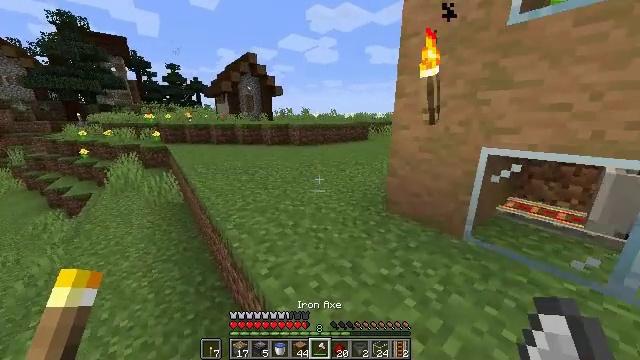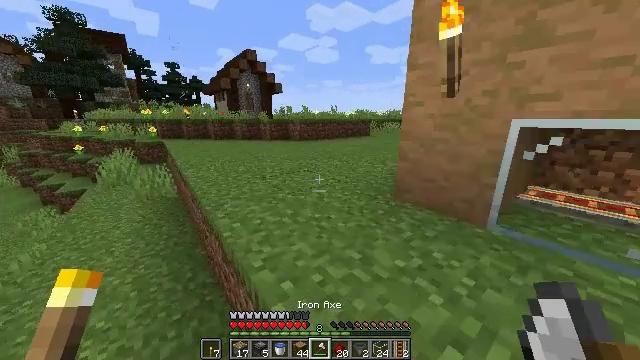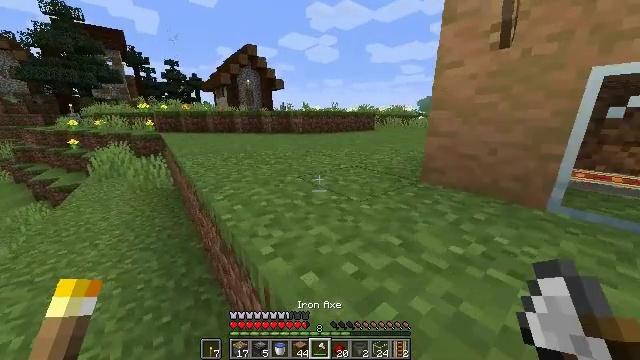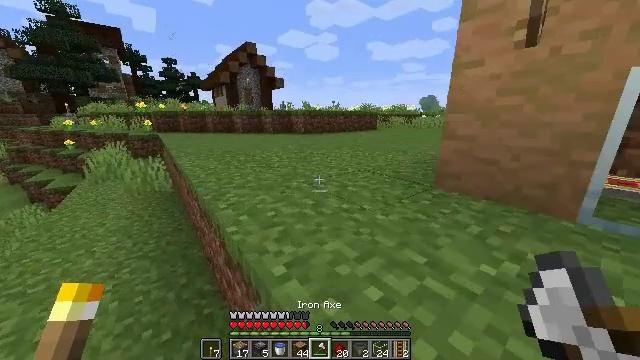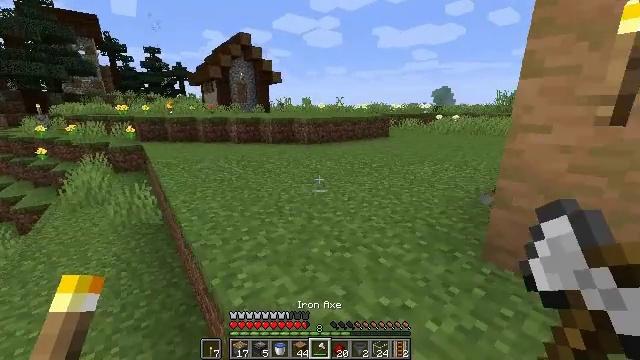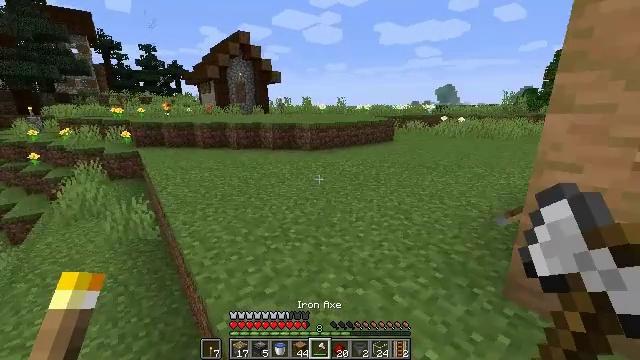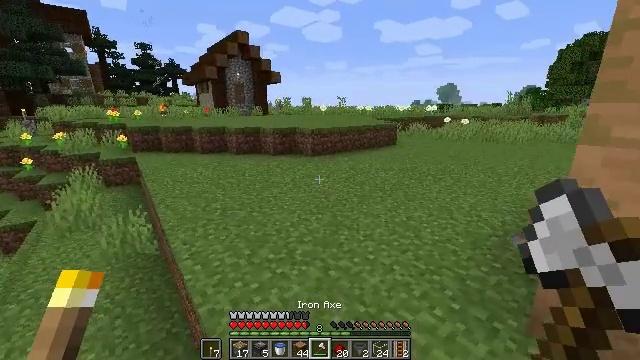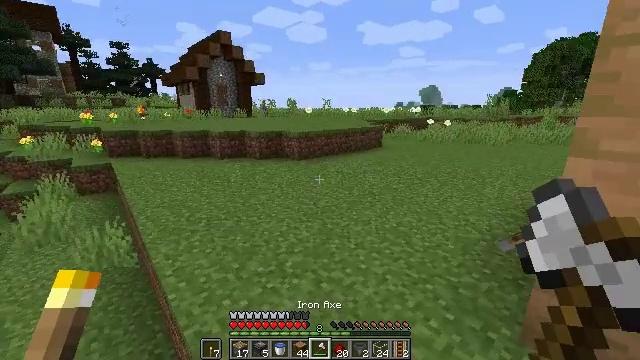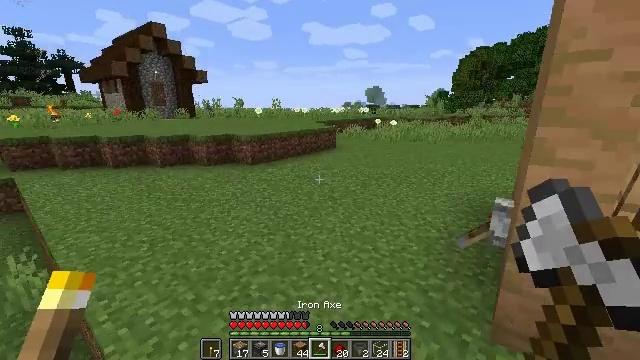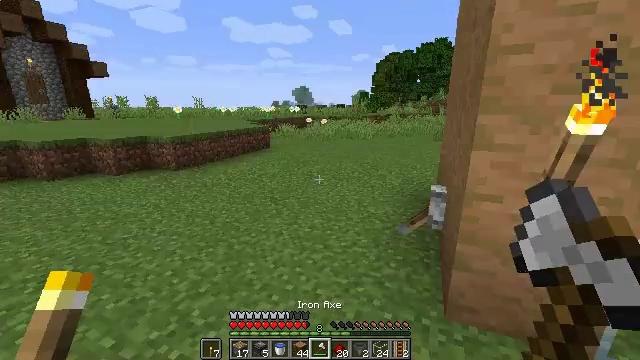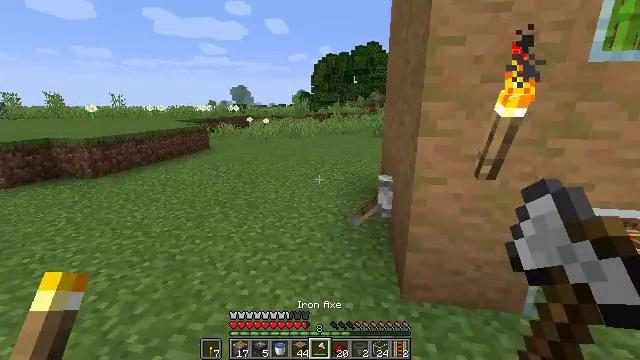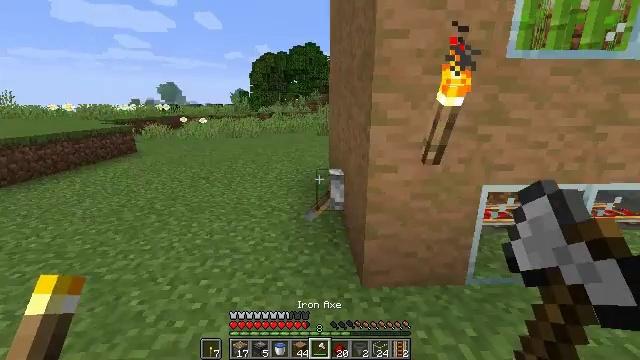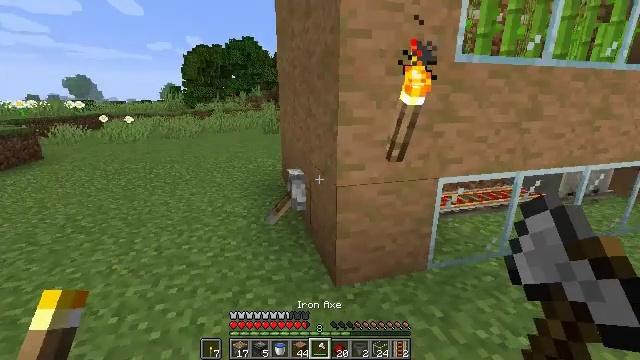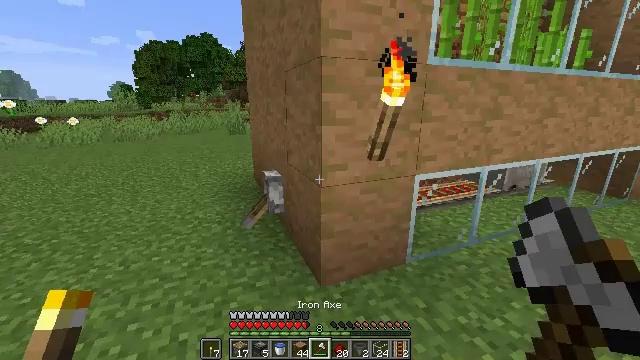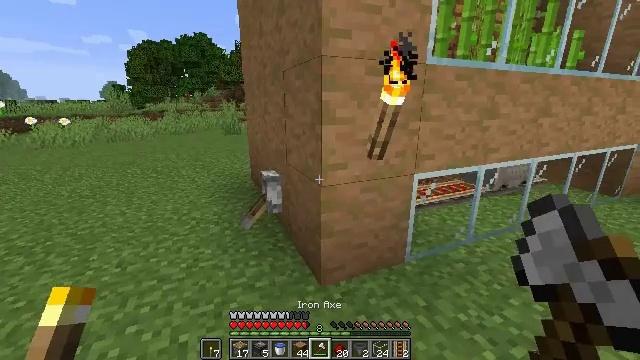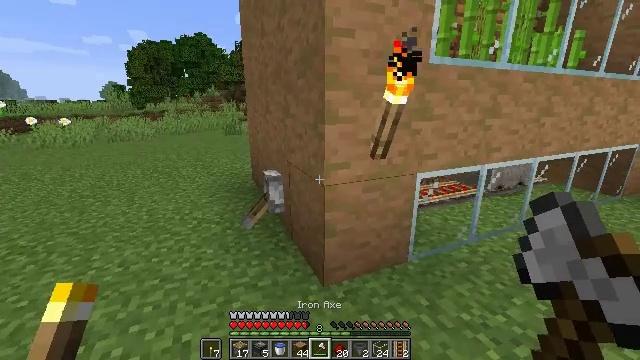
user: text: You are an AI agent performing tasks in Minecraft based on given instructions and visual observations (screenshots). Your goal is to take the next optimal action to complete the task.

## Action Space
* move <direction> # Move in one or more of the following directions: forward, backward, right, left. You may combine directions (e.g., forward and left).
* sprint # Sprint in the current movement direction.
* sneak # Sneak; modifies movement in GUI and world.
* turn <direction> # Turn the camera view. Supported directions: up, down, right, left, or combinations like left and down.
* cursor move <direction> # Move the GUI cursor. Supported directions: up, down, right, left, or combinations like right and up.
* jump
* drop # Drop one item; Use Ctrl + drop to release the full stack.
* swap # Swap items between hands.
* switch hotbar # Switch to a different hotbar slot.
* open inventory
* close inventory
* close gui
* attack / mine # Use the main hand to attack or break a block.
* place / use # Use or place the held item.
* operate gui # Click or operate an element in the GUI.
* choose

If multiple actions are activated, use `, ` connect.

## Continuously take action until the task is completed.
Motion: motion action
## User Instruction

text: Retrieve stripped jungle log from structures.
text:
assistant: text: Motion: move forward, sprint, jump
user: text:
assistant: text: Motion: move forward, sprint, jump
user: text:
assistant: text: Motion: move forward, sprint, jump
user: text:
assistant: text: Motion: move forward, jump
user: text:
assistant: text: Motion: move forward, jump
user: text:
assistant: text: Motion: move forward, jump
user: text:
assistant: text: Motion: move forward, turn right, jump
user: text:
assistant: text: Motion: move forward, turn right, jump
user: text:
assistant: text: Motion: move forward, turn right, jump
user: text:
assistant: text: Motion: move forward, turn right
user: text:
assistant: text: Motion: turn right
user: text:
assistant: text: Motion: turn right
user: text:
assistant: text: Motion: turn right
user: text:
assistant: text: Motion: turn right
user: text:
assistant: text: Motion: no_op
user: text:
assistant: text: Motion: no_op
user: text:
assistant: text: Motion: no_op
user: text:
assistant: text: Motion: no_op
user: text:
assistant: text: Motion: no_op
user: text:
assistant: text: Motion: no_op
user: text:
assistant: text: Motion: no_op
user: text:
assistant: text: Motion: no_op
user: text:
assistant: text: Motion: no_op
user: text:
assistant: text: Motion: no_op
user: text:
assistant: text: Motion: no_op
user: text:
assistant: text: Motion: no_op
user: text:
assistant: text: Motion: no_op
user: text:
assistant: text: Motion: no_op
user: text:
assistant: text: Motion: no_op
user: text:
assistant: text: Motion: no_op